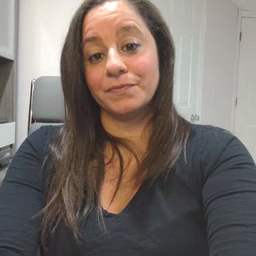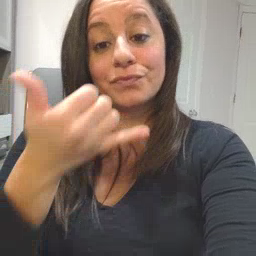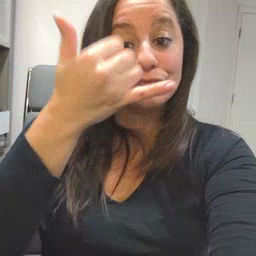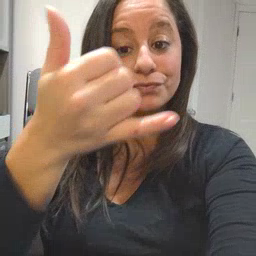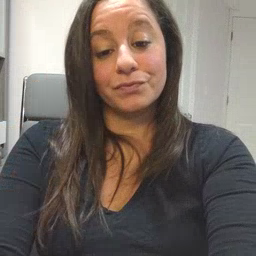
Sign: callonphone